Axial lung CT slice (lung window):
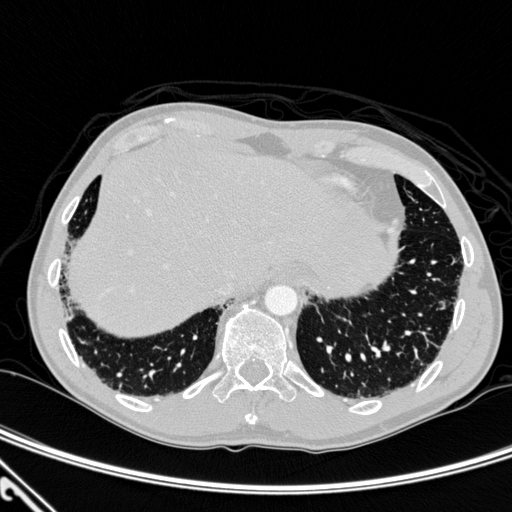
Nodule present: no